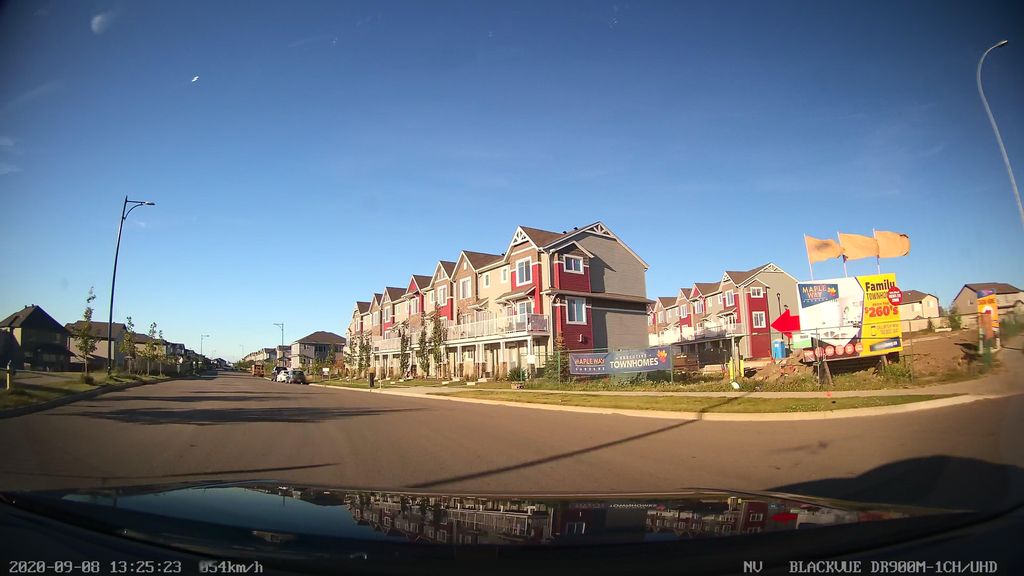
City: edmonton